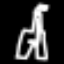
Label: The Eiffel Tower